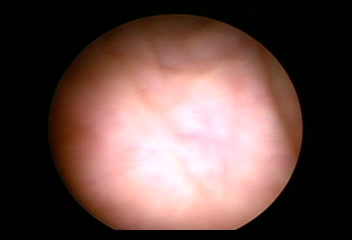
Modality: WLC
Class: Normal mucosa
Bladder cancer association: No